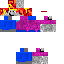
A female skeleton skin with dark skin, wearing brown helmet dressed in a red hoodie and red pants, featuring a closed mouth.